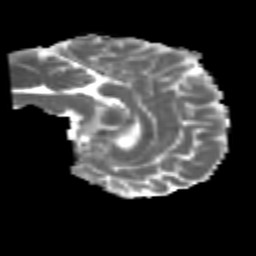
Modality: MD
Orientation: sagittal
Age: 29
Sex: male
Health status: healthy